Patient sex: F
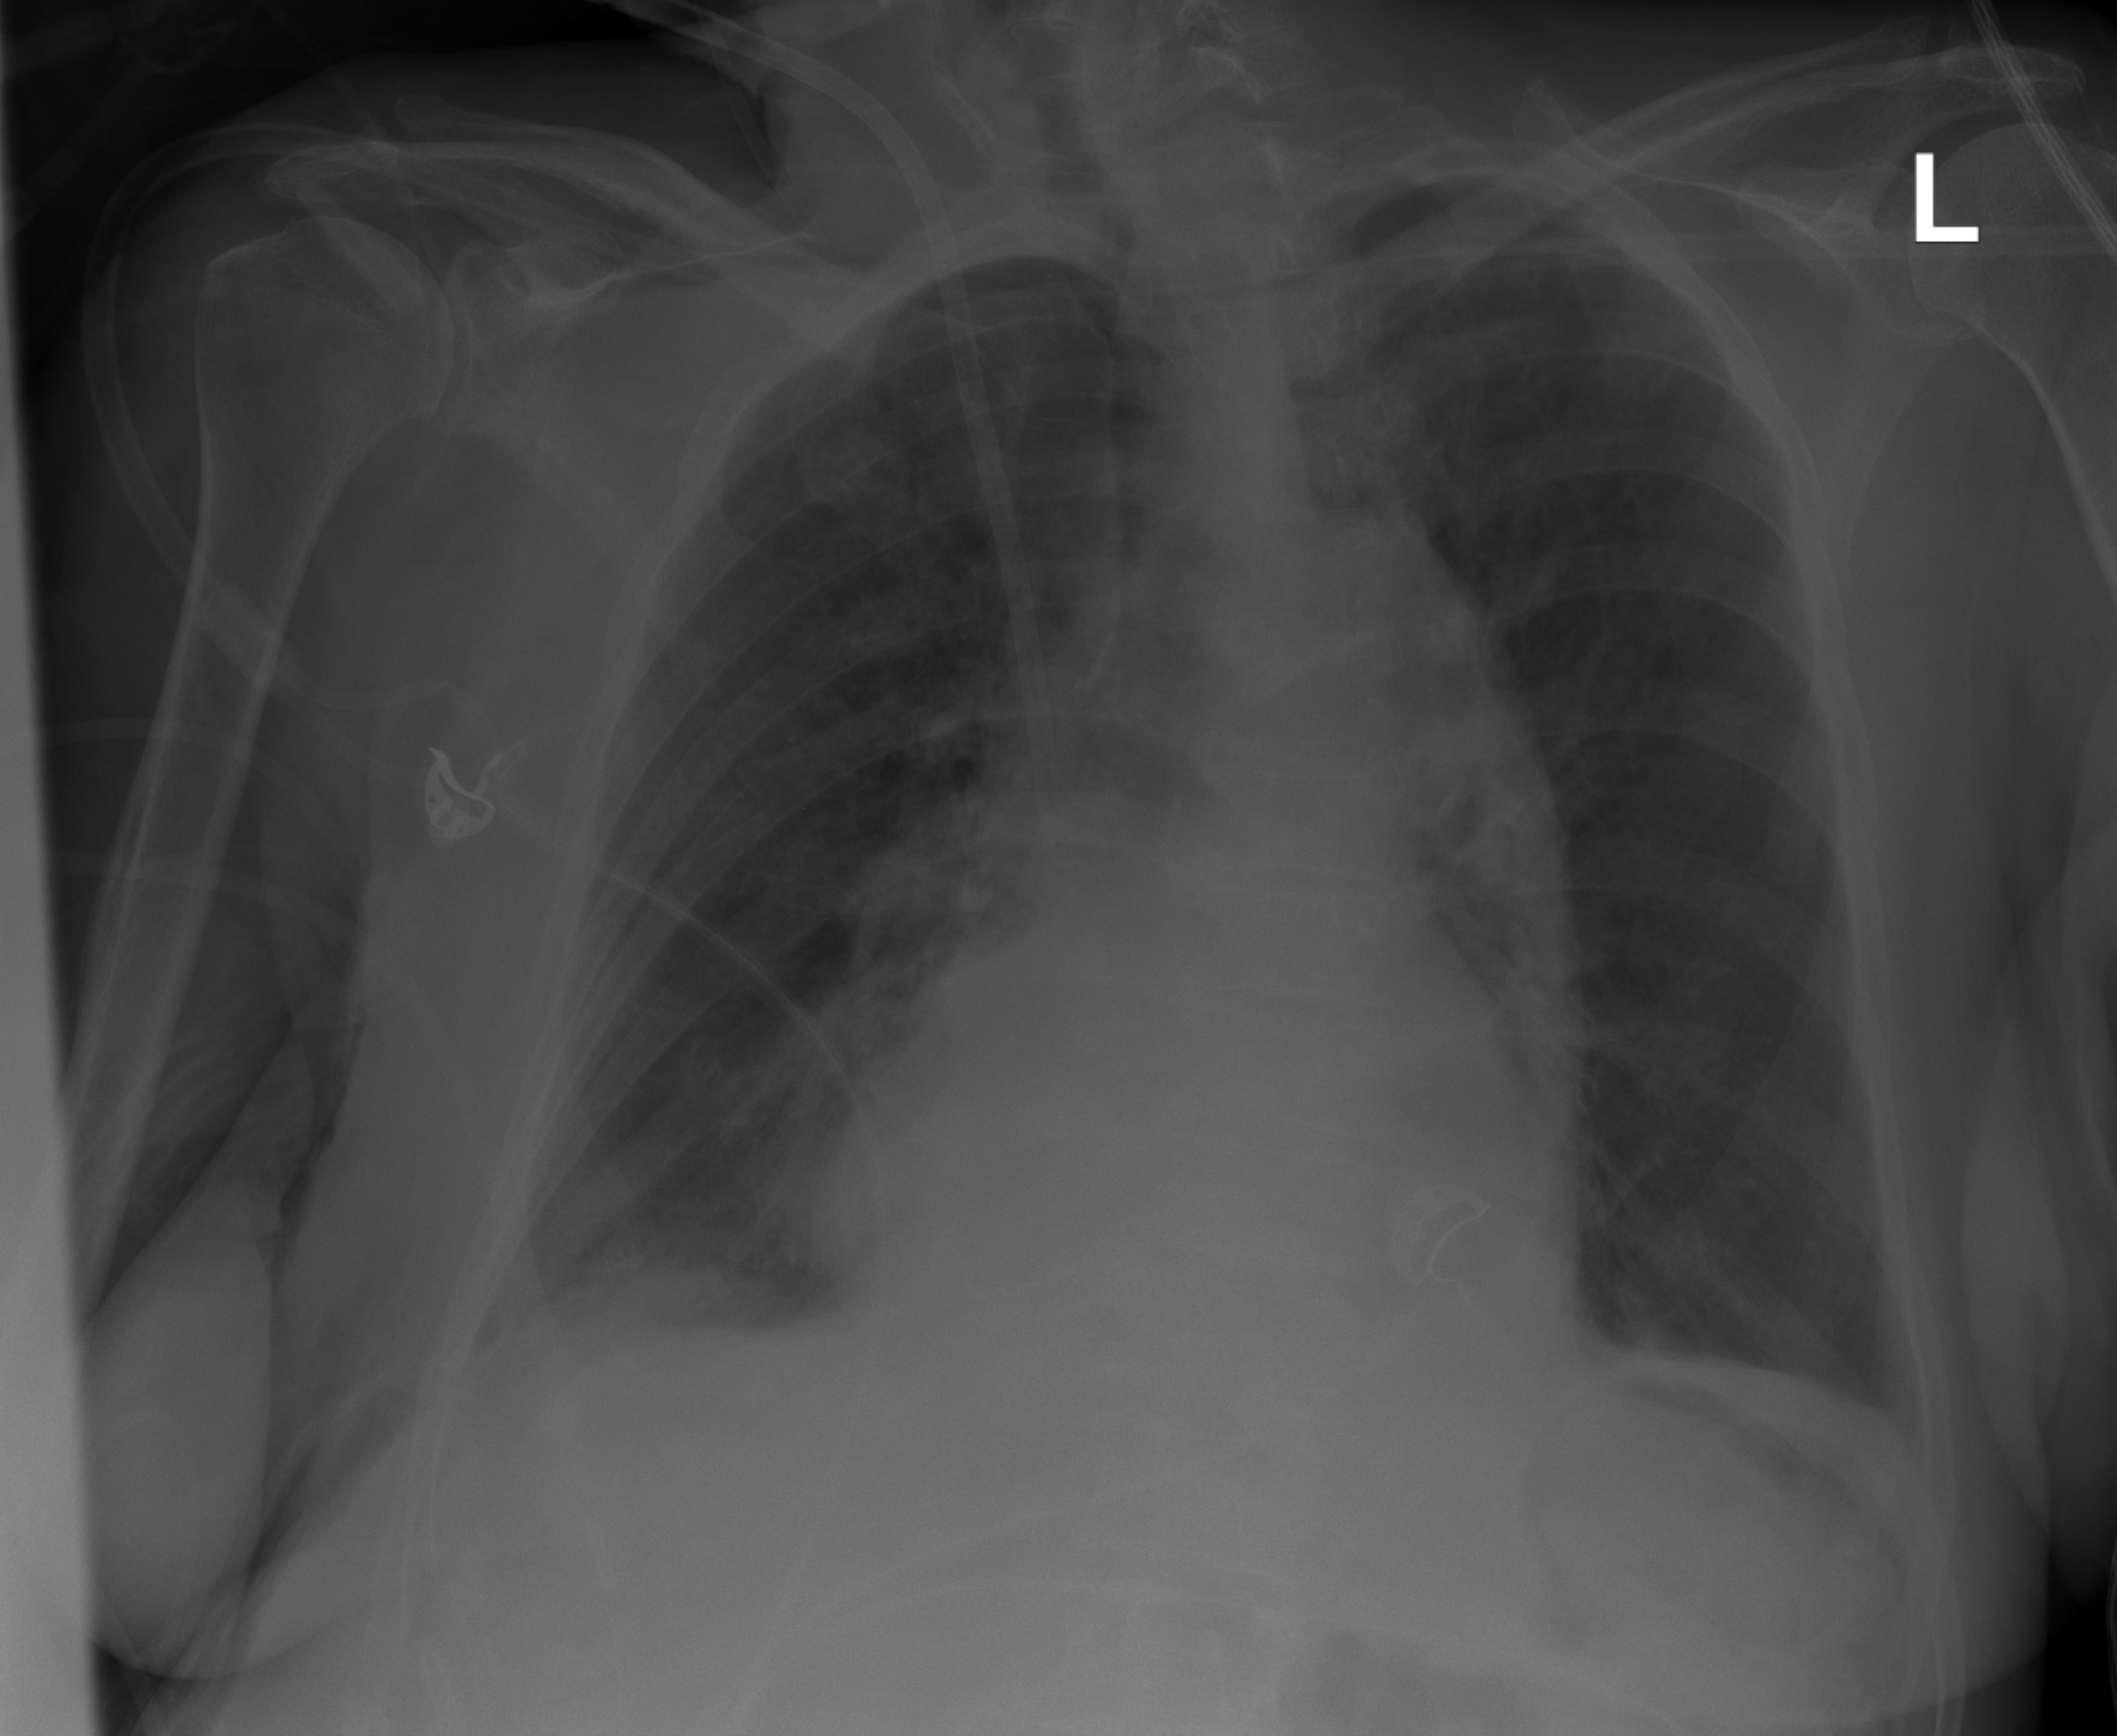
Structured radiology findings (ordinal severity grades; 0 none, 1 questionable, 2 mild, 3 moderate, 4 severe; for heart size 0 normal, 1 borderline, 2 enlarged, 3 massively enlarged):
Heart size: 2
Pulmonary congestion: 2
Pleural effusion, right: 2
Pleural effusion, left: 0
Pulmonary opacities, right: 0
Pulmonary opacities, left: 0
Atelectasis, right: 2
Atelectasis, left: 2